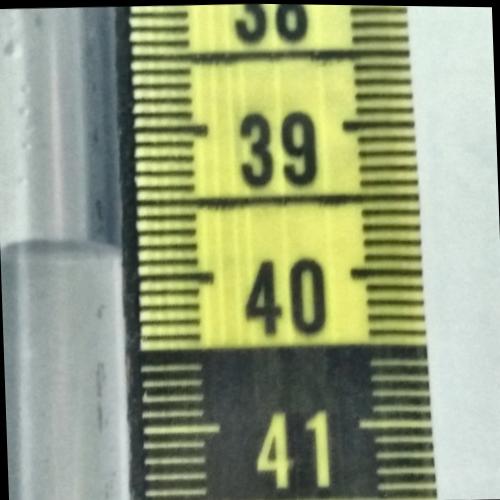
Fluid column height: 39.8 cm